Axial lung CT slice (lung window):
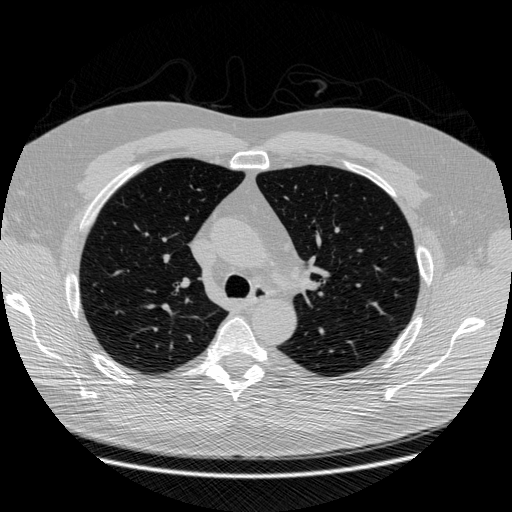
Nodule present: no